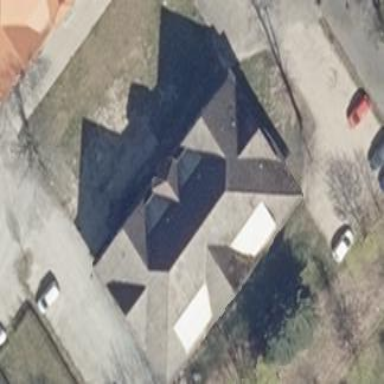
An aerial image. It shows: Hospital building with half-hipped roof.